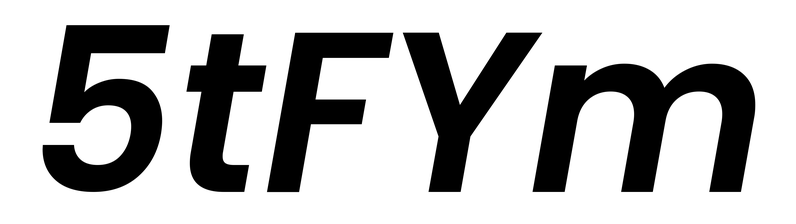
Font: Poppins-SemiBoldItalic